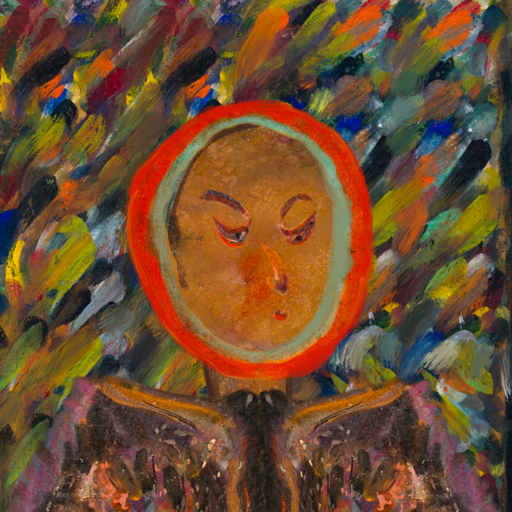
Background: An_Impression, Head And Neck Side: Pipe, Face Side: Hypocrite, Bust: Gypsy_Queen, Hair Side: Sisters, Head Accessory: Blank, Second Necklace: Blank, Necklace: Blank, Baby: Blank